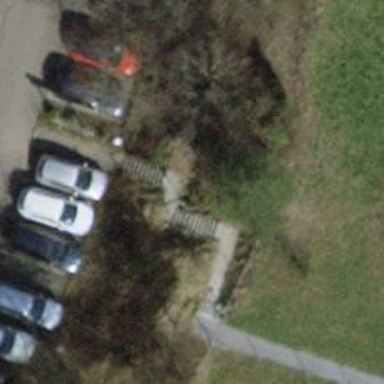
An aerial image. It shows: Concrete steps.